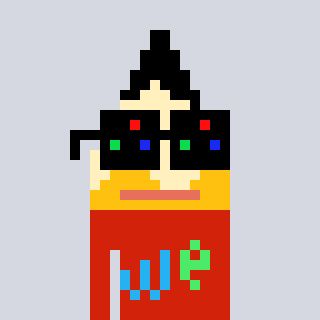
a pixel art character with square black sunglasses, a pencil-shaped head and a red-colored body on a cool background